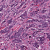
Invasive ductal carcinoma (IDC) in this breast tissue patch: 1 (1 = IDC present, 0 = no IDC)